Interaction volume radius: 5 \u00c5
Interaction volume height: 10 \u00c5
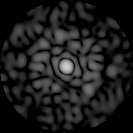
Disorder parameter: 0.7657